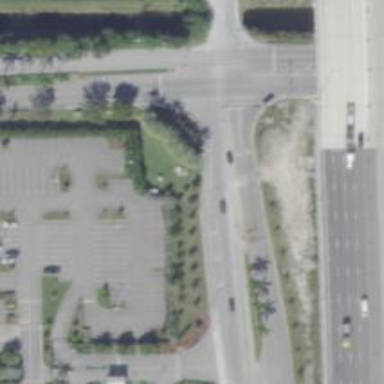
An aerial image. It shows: Left sidewalk along asphalt tertiary road.